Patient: sex M, age 56
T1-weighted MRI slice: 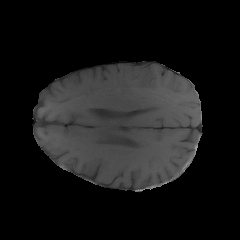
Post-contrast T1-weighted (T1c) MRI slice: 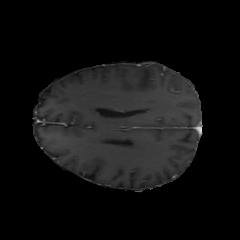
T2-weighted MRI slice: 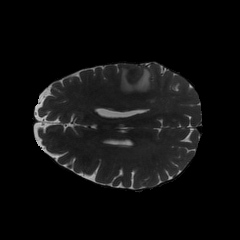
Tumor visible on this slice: yes
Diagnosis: Glioblastoma, IDH-wildtype
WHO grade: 4